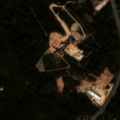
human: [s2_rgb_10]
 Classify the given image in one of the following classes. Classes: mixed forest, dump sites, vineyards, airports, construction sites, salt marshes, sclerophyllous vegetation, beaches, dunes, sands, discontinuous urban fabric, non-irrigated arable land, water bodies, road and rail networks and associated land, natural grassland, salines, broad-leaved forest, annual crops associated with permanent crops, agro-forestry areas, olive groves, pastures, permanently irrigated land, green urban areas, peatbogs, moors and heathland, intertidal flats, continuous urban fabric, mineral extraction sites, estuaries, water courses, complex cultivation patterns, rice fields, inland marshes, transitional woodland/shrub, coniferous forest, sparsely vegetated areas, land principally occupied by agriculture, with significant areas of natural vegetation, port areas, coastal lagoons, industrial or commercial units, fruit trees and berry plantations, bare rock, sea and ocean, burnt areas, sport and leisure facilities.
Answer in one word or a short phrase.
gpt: airports, sclerophyllous vegetation, transitional woodland/shrub